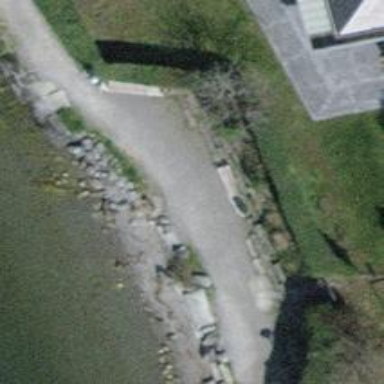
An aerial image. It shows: Bench for seating.